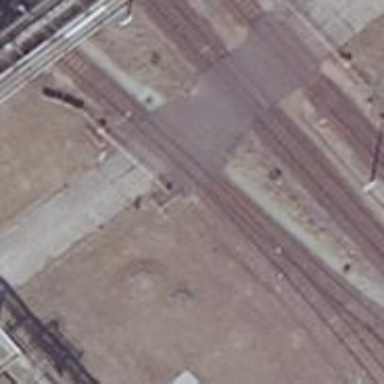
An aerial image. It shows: Level crossing along the railway.